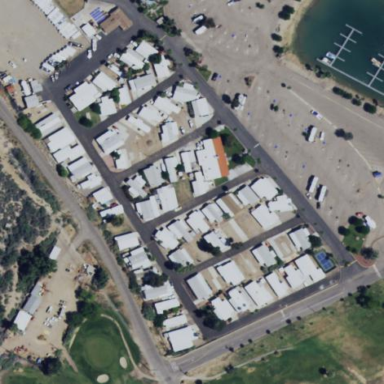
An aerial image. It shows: Residential area designated as trailer park.